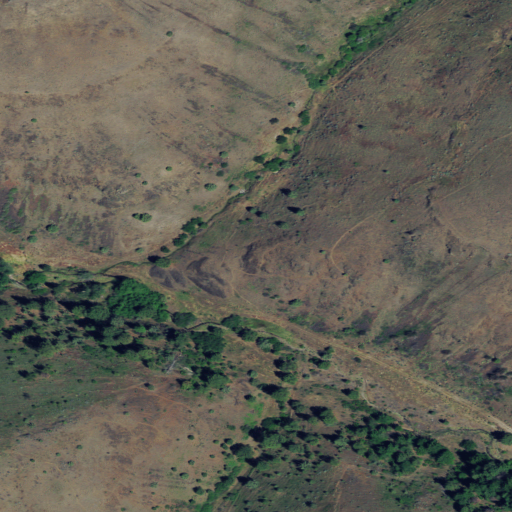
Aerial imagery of valley in Oregon named Landers Canyon containing grassland, shrub, and evergreen forest